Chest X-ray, PA view. Patient: 18 years old, sex M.
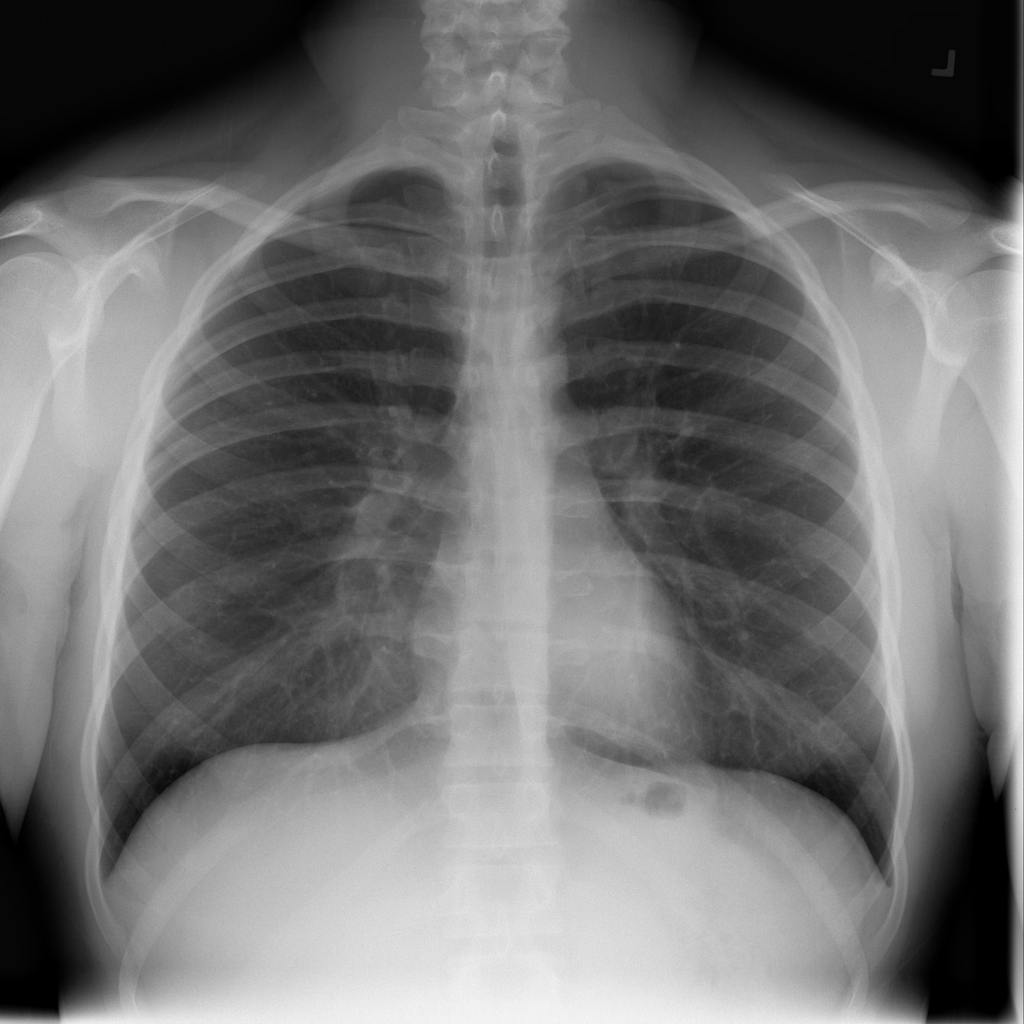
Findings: No Finding